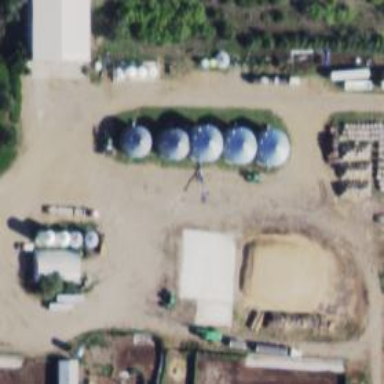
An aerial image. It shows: Silo.